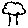
Label: tree